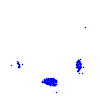
Particle: electron